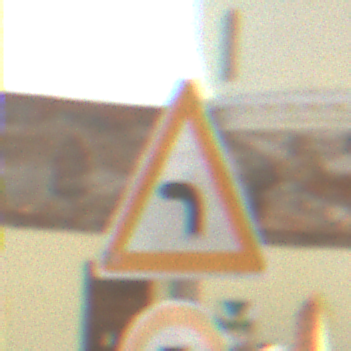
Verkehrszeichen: KurveLinks
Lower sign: Geschwindigkeit5
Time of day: Midday
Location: Outdoor (Suburban)
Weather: PartlyCloudy
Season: NotSpecified
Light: Natural